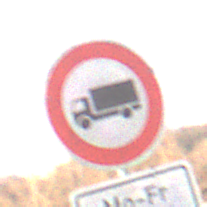
Verkehrszeichen: VerbotFuerKraftfahrzeugeUeberDreiKommaFuenfTonnen
Zusatzzeichen unten: ZeitangabenMitBeschraenkungAufWochentage2
Umgebung: Outdoor, Nature
Tageszeit: SunriseSunset
Wetter: PartlyCloudy
Licht: Natural
Jahreszeit: NotSpecified
Kontrast: MediumContrast